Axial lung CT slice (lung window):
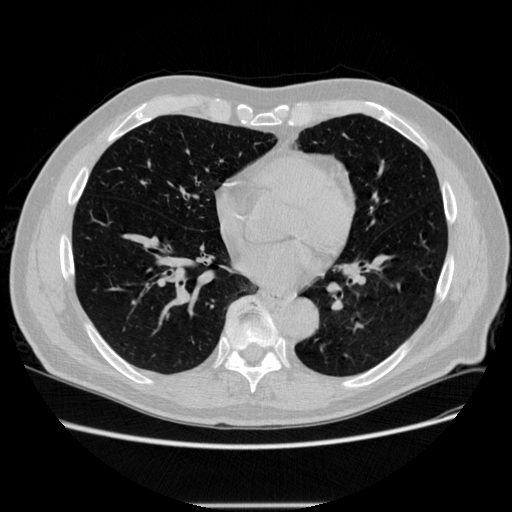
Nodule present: no